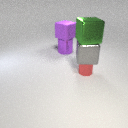
large gray metal cube below large green metal cube